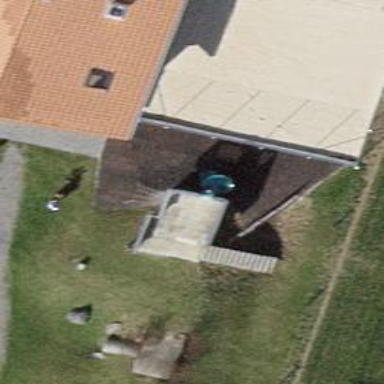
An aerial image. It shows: Playground with structure.